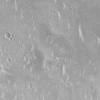
Atmospheric dust classification: not_dusty